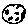
Label: moon